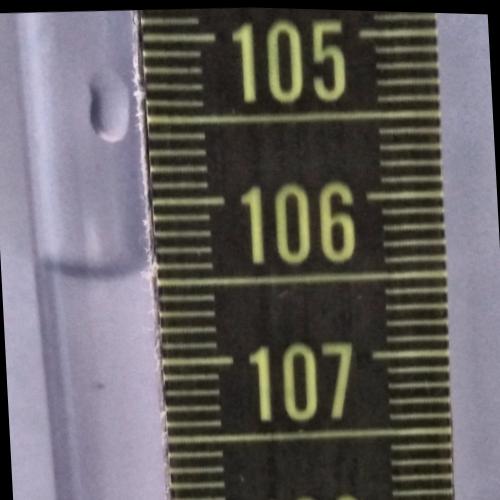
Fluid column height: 106.4 cm